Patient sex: M
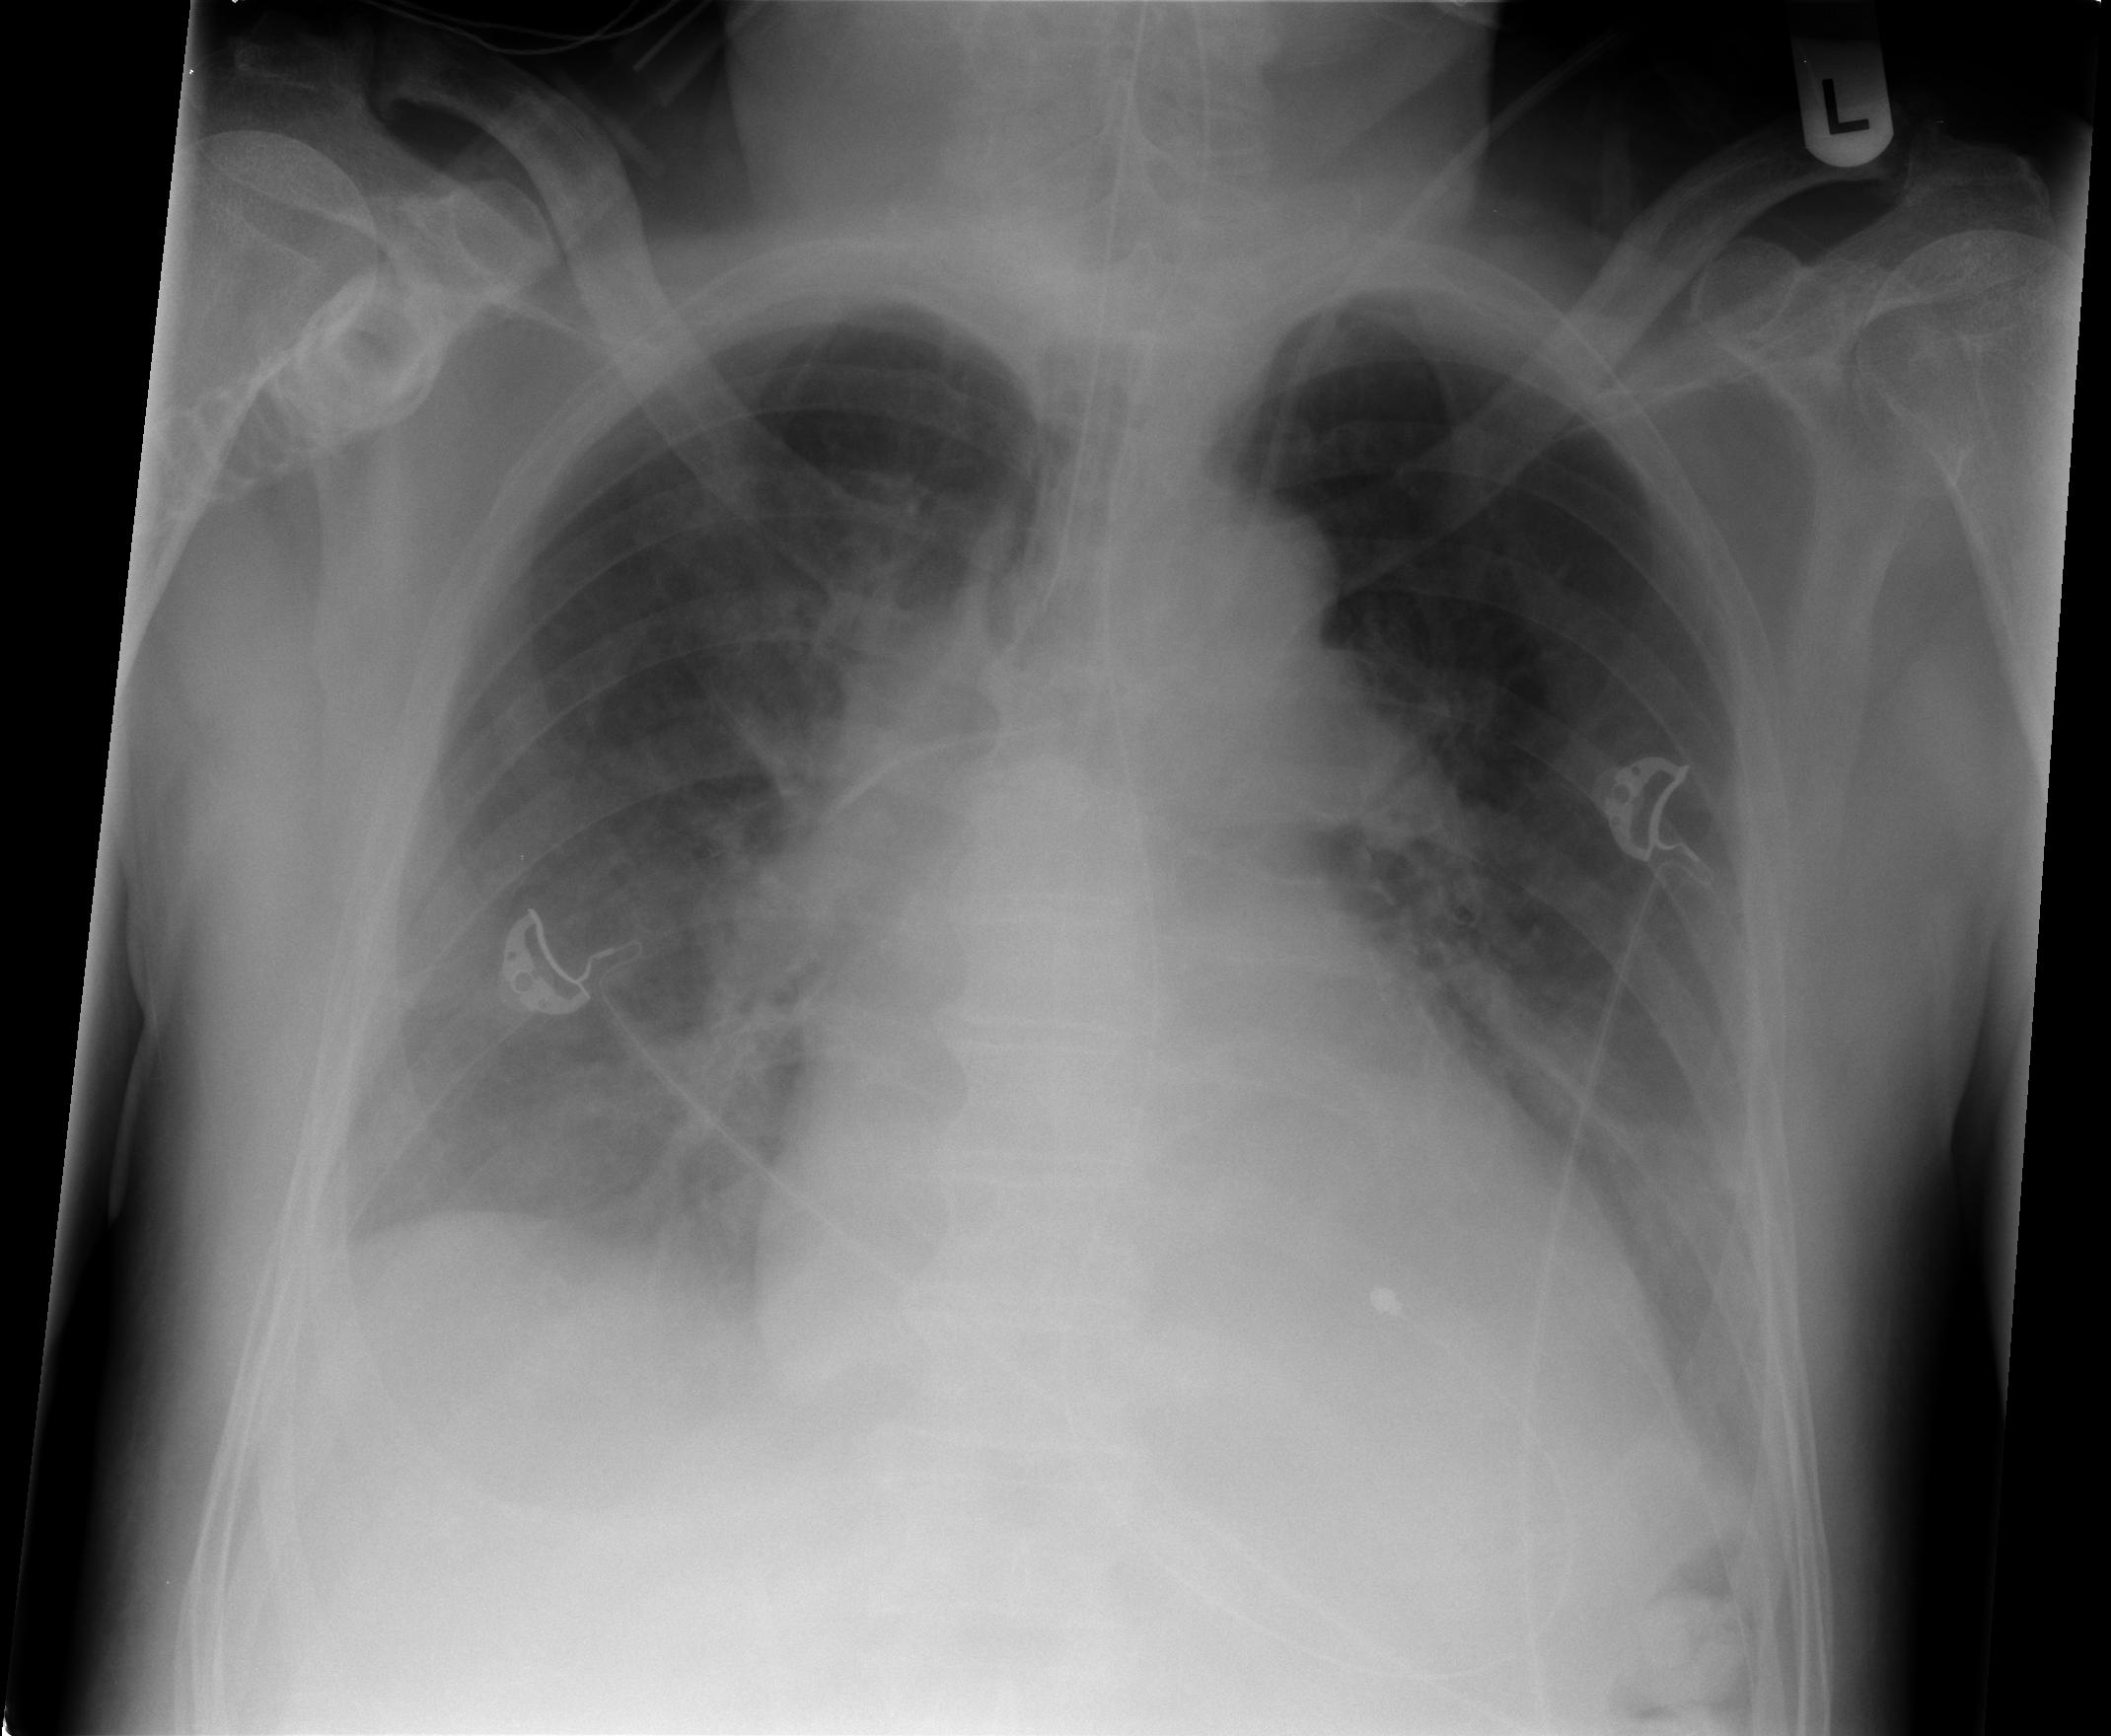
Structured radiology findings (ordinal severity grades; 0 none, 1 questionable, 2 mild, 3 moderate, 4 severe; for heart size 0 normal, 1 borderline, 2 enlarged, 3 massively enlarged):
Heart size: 2
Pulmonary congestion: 2
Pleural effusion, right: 2
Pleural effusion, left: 2
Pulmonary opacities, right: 2
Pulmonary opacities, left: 0
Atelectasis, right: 2
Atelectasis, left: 2